Question: I have a table like this:
'''
Declare @TempList Table(foreignid int, petname VarChar(20), pettype VarChar(200, collarcode VarChar(20))
Insert Into @TempList Values(1000, 'Charlie', 'Dog', 'G17/G19/T22/G23')
Insert Into @TempList Values(1001, 'Tammy', 'Cat', 'P2/C233/P43')
Insert Into @TempList Values(1002, 'Oscar', 'Rat', 'B32/P414/G8221')
'''
I am trying to breakout the 'collarcode' column into individual entries, so for example instead of one record of the pet 'Charlie' with a combined 'collarcode' of 'G17/G19/G22/G23', it will be multiple entries of 'Charlie' with individual 'collarcode' data.
So it will end up looking like this:

I found this while searching <URL>, but while insightful, it doesn't fit what i am looking for, since it assumes the substrings are similar in length, and start with the same character.
Any help or direction would be much appreciated. Thanks.
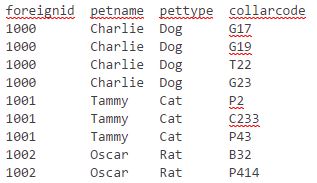
Answer: With 'XML' you can solve.
'''
SELECT
F1.foreignid ,
F1.petname ,
F1.pettype ,
F1.collarcode ,
O.splitdata
FROM
(
SELECT
F.foreignid ,
F.petname ,
F.pettype ,
F.collarcode,
CAST('<X>'+replace(F.collarcode,'/','</X><X>')+'</X>' as XML) as xmlfilter
FROM @TempList F
)F1
CROSS APPLY
(
SELECT fdata.D.value('.','varchar(250)') AS splitdata
FROM f1.xmlfilter.nodes('X') as fdata(D)
) O
'''